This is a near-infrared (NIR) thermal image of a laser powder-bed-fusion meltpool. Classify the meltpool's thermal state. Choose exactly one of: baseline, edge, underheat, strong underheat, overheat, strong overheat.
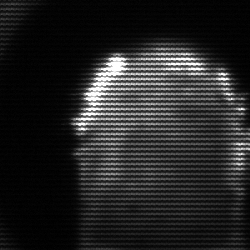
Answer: baseline